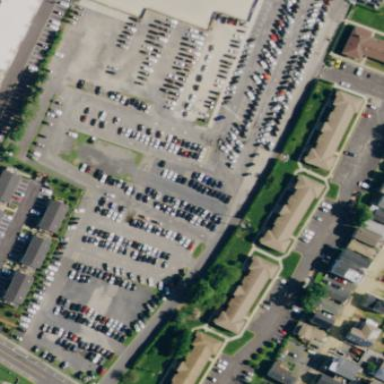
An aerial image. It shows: Parking area with park and ride facility.